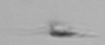
Label: Calciopappus